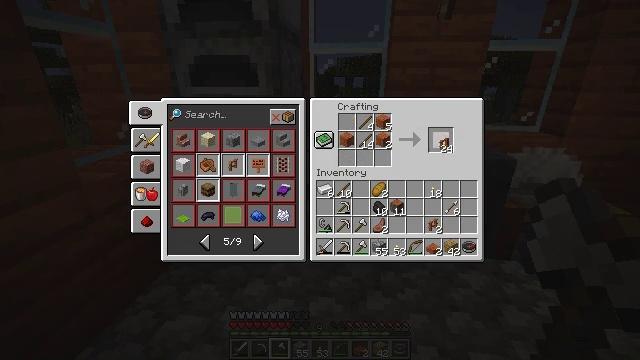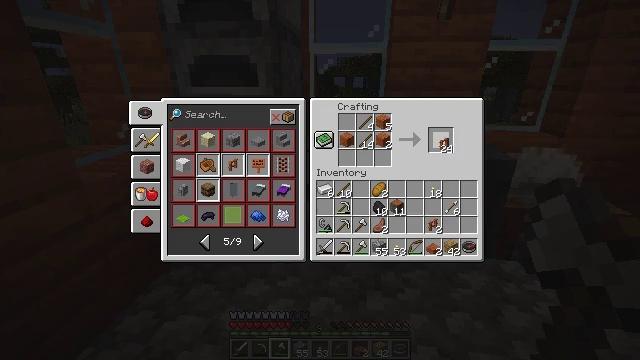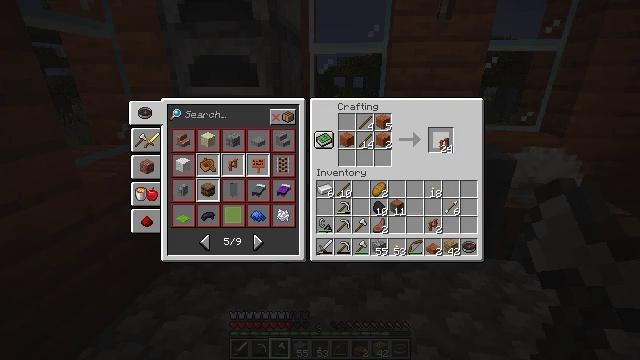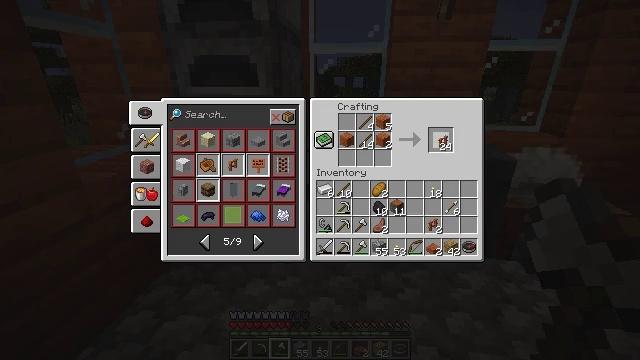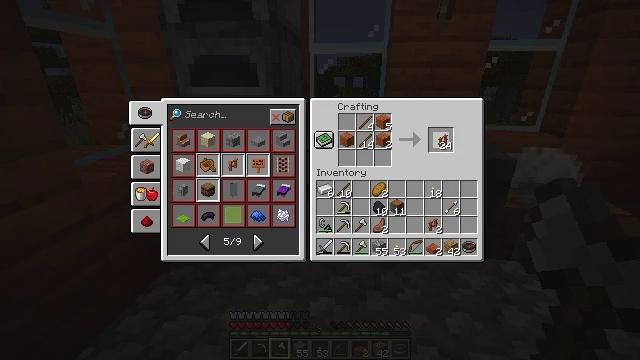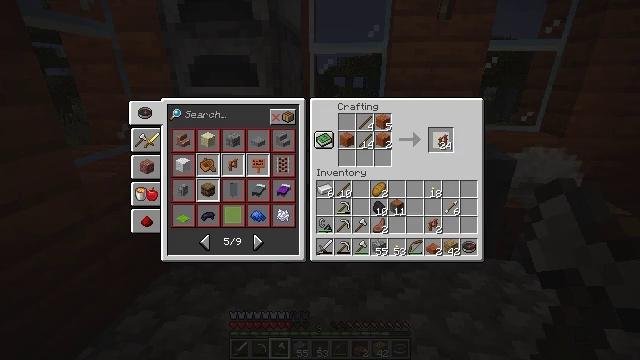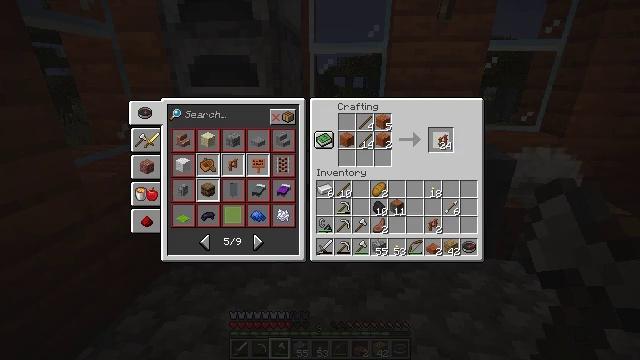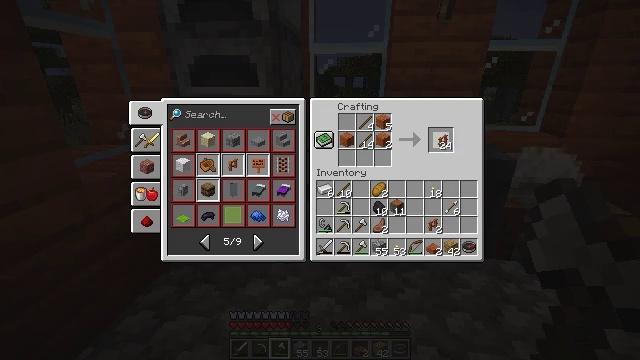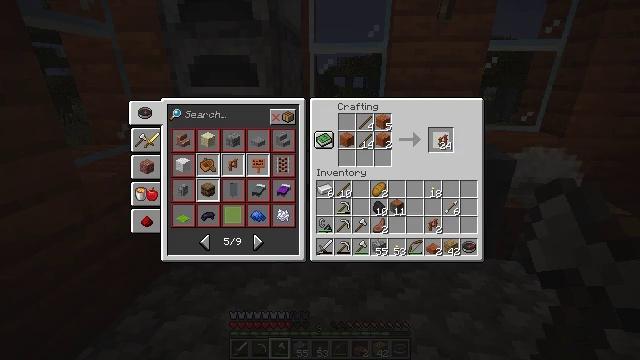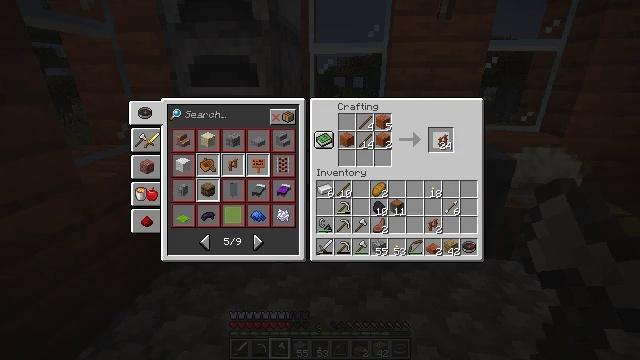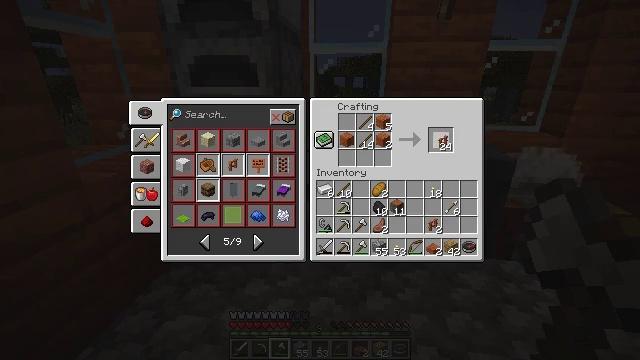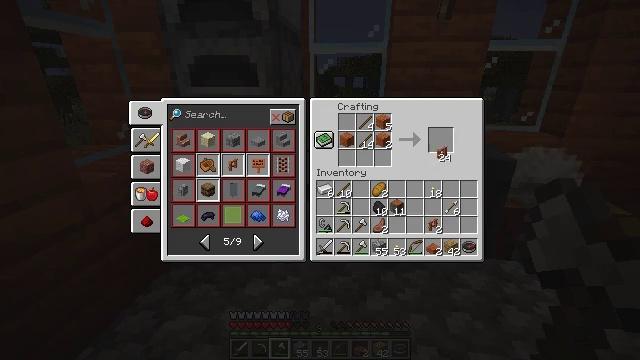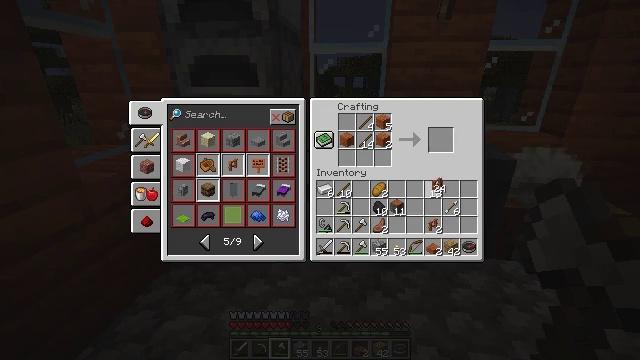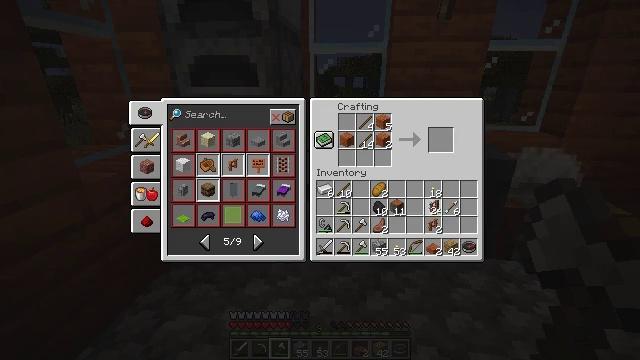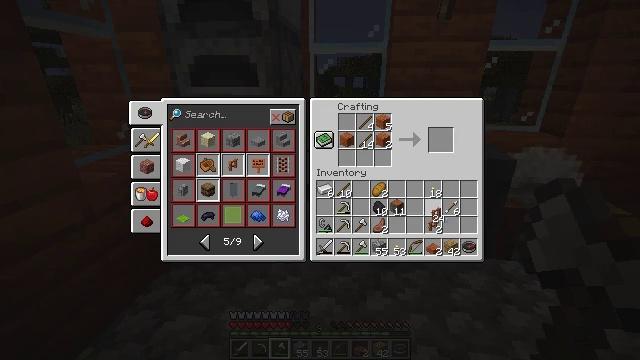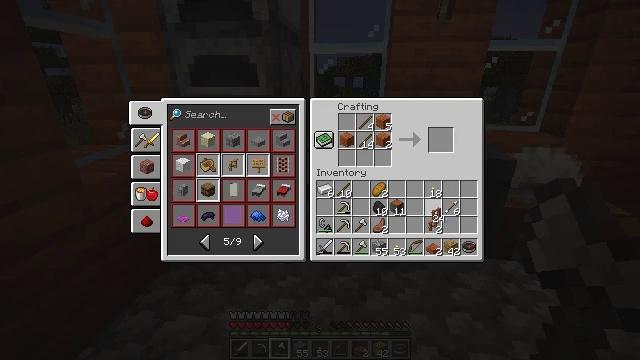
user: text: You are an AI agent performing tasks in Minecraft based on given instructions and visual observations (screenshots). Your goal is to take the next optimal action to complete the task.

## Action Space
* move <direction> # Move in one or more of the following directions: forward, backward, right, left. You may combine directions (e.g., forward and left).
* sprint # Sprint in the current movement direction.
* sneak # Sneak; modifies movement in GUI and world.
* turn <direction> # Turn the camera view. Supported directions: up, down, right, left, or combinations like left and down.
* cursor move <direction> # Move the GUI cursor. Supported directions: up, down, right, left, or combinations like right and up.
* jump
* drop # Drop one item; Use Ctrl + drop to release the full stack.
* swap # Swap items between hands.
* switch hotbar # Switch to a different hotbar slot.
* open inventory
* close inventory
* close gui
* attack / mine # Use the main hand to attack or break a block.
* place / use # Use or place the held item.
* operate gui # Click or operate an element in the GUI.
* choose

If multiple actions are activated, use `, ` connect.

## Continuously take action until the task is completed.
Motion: motion action
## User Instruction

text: Get an acacia slab from acacia planks in the crafting table.
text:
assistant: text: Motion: no_op
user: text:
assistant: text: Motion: no_op
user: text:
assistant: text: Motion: no_op
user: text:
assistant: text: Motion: no_op
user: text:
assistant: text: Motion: attack / mine
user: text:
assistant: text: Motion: attack / mine
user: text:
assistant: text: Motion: attack / mine
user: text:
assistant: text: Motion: no_op
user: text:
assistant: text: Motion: no_op
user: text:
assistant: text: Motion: no_op
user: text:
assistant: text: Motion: turn down
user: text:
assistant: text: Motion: turn down
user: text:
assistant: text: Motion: turn down
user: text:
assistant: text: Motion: turn down
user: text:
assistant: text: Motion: no_op
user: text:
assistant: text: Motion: no_op
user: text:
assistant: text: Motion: no_op
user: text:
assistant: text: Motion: no_op
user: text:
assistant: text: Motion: no_op
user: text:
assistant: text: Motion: no_op
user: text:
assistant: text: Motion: no_op
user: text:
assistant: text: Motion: attack / mine
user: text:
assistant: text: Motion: attack / mine
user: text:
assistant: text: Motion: attack / mine
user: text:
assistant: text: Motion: no_op
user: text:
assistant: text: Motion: no_op
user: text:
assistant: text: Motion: no_op
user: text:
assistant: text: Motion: no_op
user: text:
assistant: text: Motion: no_op
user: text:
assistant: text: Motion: turn up